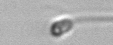
Label: flagellate